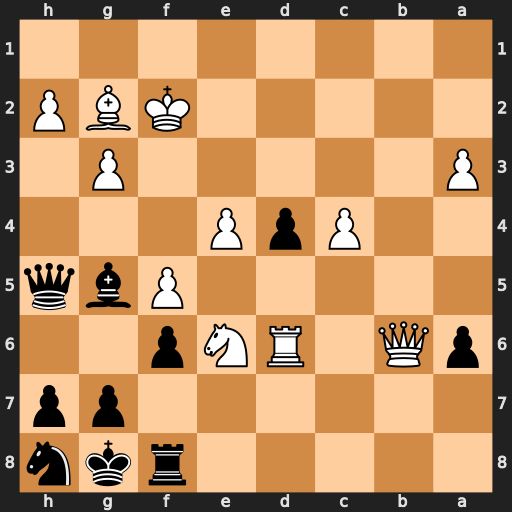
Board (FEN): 5rkn/6pp/pQ1RNp2/5Pbq/2PpP3/P5P1/5KBP/8
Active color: b
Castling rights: -
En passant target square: -
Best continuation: Be3+ Ke1 Qxh2